Question: I have coordinates (lattitude and longitude) of some cities and I want to create groups of nearby cities. You can see illustration:

Do you know some tips, how can I do it?
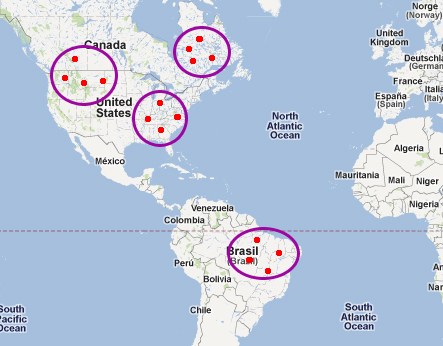
Answer: 1. narrow down on closely cities. I.e. Lat < pos_lat + d && lat > pos_lat - d && lon < pos_lon + d && pos_lon > pos -d
2. Narrow down on closest to farthest by calc distance where d = sqrt( (pos_lat - lat)^2 + (pos_lon - lon)^2)